Field crop: tomato
Growth stage: 1
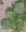
Species: solanum